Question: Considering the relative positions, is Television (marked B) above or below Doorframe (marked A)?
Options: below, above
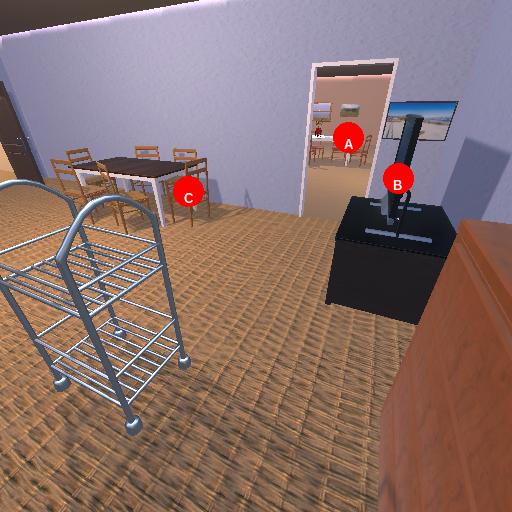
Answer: below